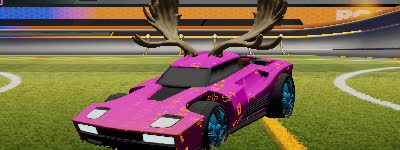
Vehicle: breakout